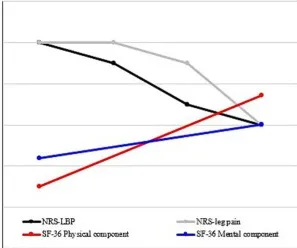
Course of symptoms. (A) Changes in low back pain (LBP), leg pain, physical and mental health scores, measured using the numeric rating scale (NRS) and Short Form-36 (SF-36), respectively.
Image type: pathology (masson_trichrome)